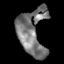
Tissue: skin
Cell type: Epithelial cells
Senescence score: 0.2589
Nuclear area (px): 1202
Mean DAPI intensity: 120.056